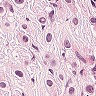
Metastatic tissue present: yes